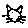
Label: cat